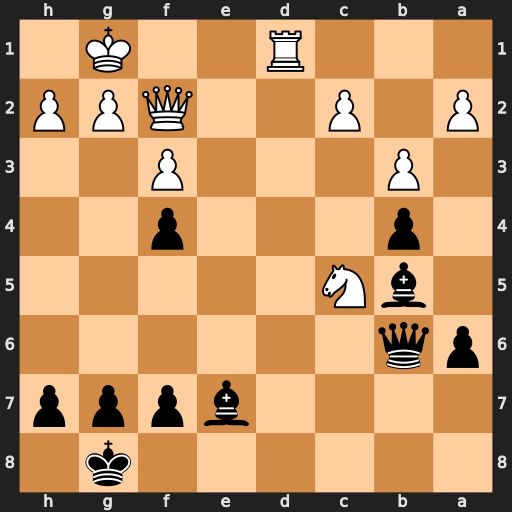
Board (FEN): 6k1/4bppp/pq6/1bN5/1p3p2/1P3P2/P1P2QPP/3R2K1
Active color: b
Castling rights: -
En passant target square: -
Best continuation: Bxc5 Qxc5 Qxc5+